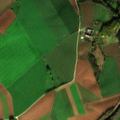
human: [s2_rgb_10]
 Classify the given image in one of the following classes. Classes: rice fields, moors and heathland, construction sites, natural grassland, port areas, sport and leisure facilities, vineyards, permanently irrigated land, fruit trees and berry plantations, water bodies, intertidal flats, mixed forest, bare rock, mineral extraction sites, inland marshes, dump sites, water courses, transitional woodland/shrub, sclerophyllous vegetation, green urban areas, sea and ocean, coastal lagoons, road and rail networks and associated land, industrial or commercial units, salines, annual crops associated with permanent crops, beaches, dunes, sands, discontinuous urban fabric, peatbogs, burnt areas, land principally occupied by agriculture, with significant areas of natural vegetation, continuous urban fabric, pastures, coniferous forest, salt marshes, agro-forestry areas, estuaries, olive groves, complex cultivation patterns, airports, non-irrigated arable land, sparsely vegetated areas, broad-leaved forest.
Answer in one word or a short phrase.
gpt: discontinuous urban fabric, non-irrigated arable land, pastures, broad-leaved forest